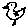
Label: bird